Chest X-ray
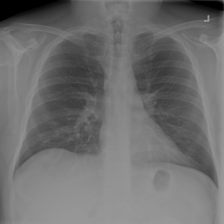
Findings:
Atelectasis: negative
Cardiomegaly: negative
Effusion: negative
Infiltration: positive
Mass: negative
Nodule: negative
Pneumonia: negative
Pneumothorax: negative
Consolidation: negative
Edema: negative
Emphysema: negative
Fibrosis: negative
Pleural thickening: negative
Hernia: negative